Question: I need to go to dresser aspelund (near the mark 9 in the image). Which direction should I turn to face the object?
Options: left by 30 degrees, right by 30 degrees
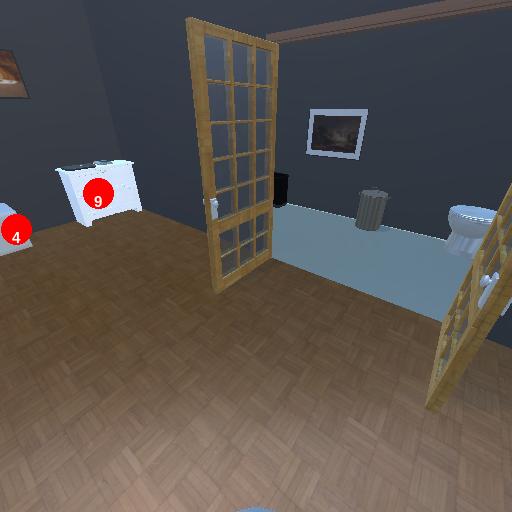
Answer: left by 30 degrees